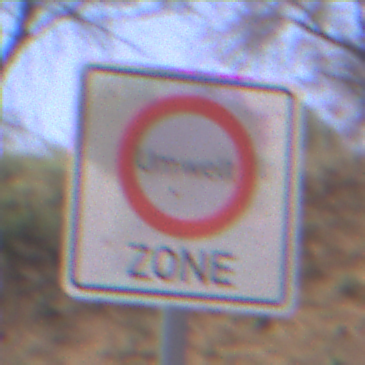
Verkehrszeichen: BeginnUmweltzone
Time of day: Midday
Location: Outdoor (RoadRail)
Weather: Clear
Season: NotSpecified
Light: Natural